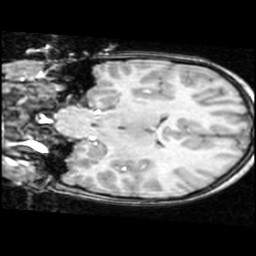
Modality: T1w
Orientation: coronal
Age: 9
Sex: female
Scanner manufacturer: ge
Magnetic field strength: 1.5 T
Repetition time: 0.03333 s
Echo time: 0.008 s